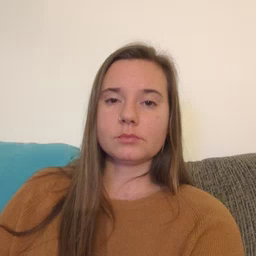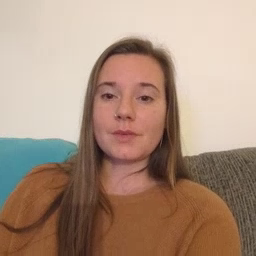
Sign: hen